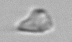
Label: detritus_transparent